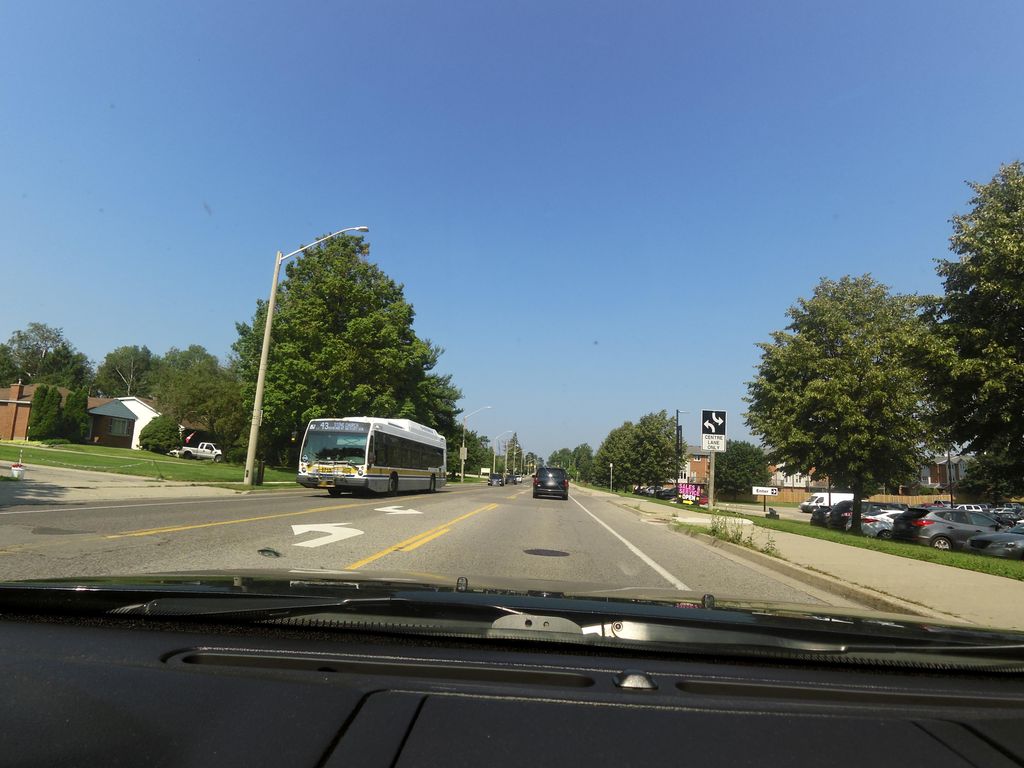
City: hamilton